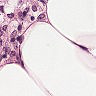
Metastatic tissue present: no